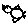
Label: bird